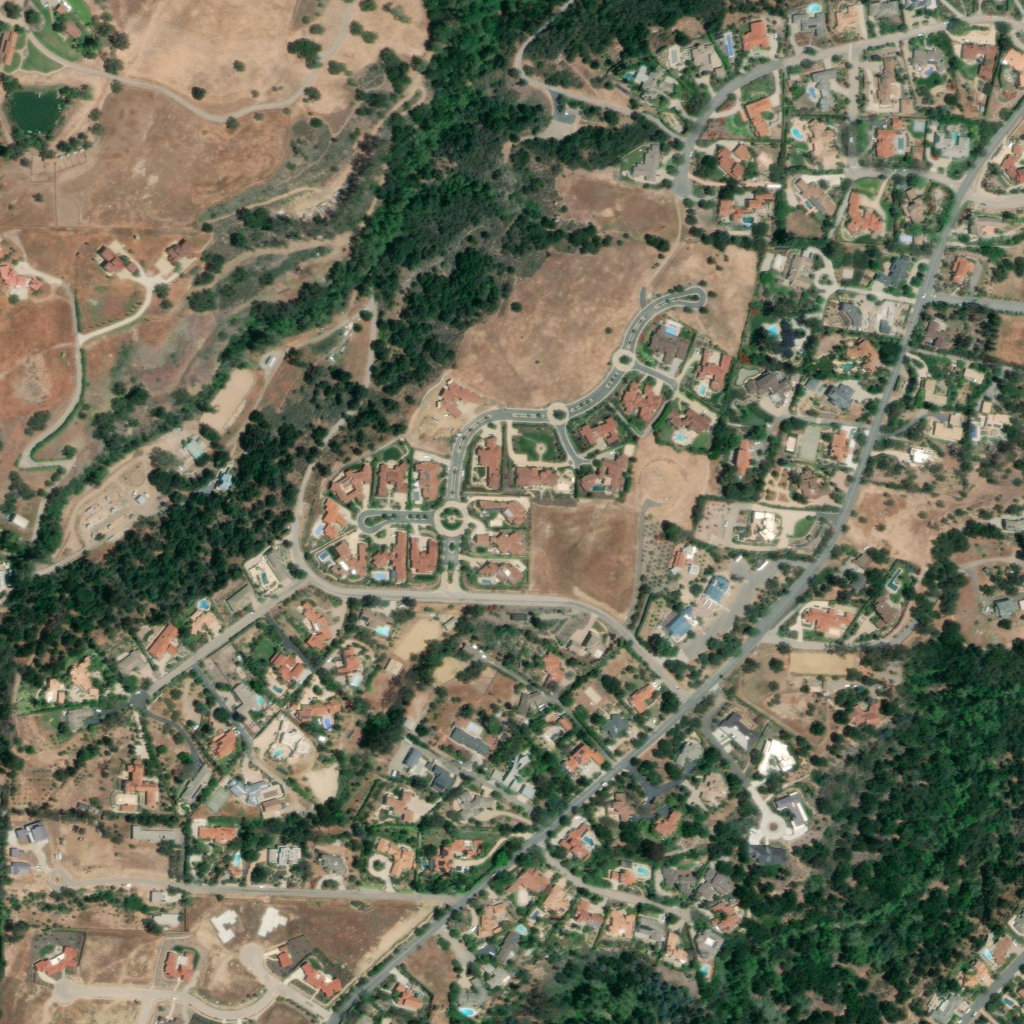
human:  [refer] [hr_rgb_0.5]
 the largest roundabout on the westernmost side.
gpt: <box>[[42, 48, 45, 52, 0]]</box>